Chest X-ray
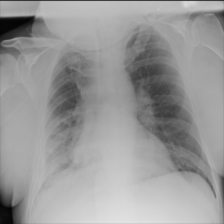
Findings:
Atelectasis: negative
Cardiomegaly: negative
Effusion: negative
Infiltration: negative
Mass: negative
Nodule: negative
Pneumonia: negative
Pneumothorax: negative
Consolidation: negative
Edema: negative
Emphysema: negative
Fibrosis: negative
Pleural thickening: negative
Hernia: negative